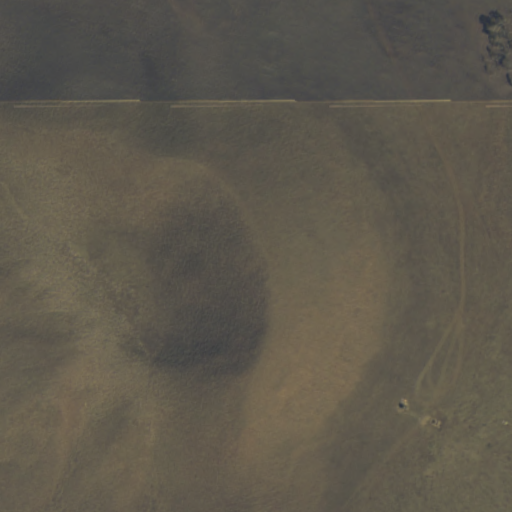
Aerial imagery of mountain in Hawaii named Nohonaohaeiki containing only unknown